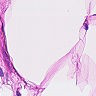
Metastatic tissue present: no